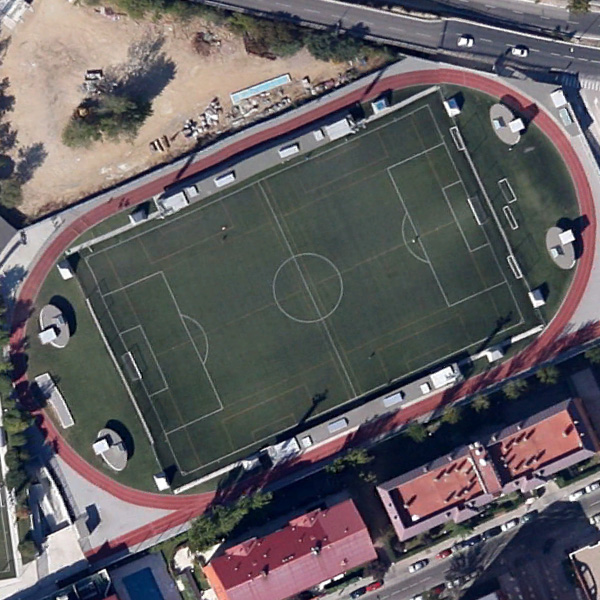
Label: Playground